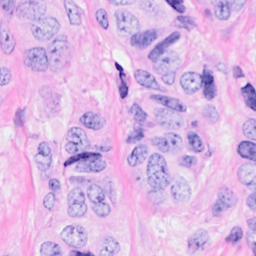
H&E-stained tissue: Breast